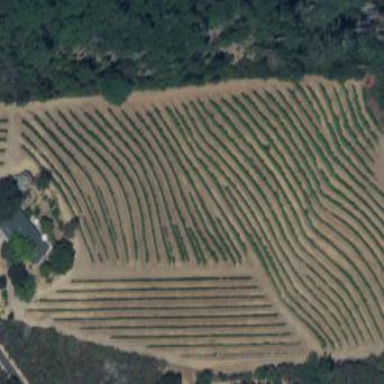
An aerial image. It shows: Vineyard growing grapes.